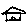
Label: house